Chest X-ray. View position: PA
Patient age: 45
Patient sex: M
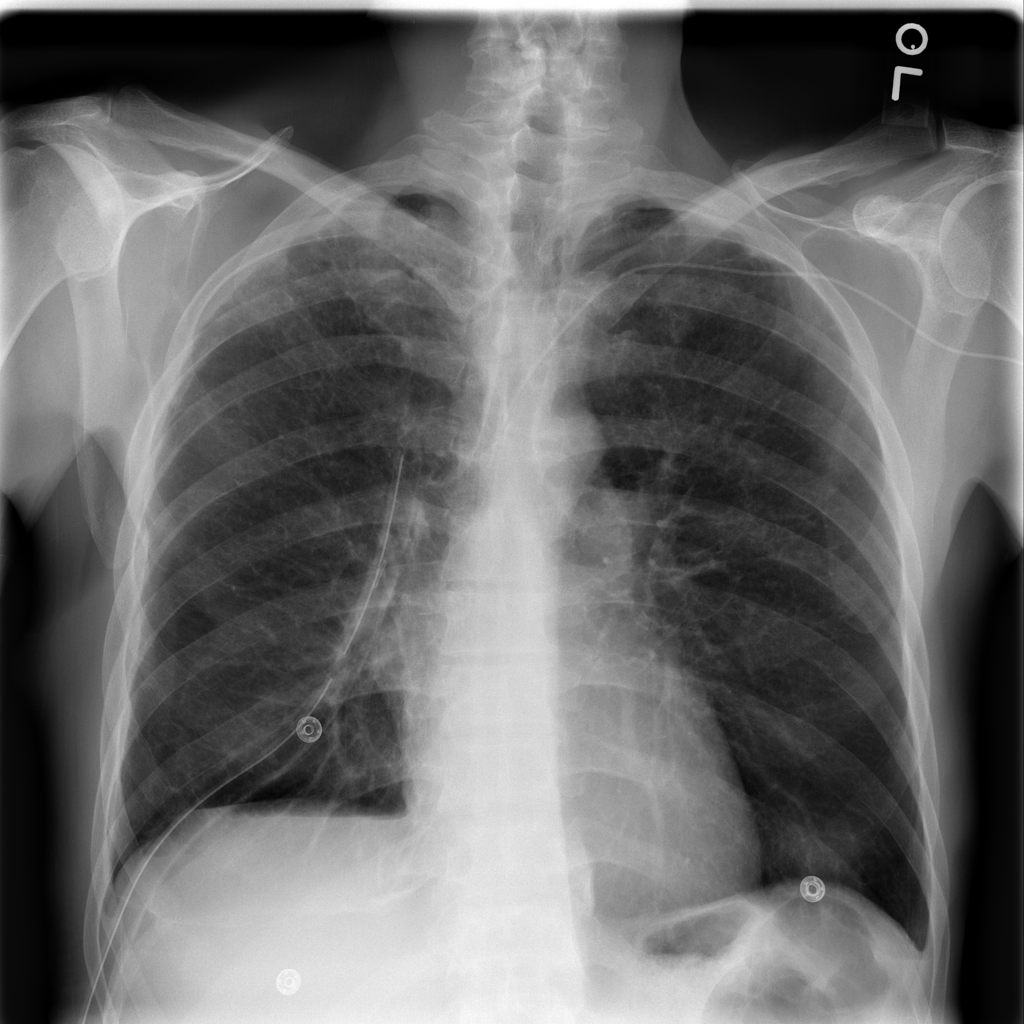
Finding: Pneumothorax